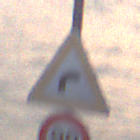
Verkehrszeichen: KurveRechts
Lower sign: Geschwindigkeit80
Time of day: SunriseSunset
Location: Outdoor (Urban)
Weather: Clear
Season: NotSpecified
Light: Natural